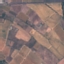
Label: PermanentCrop